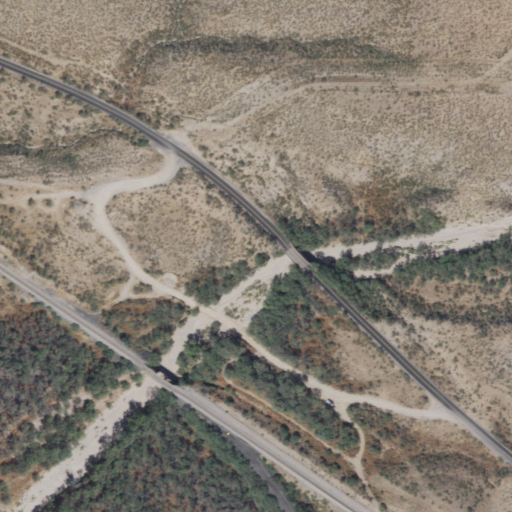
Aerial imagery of valley in Arizona named Mescal Arroyo containing shrub, open development, woody wetlands, and low intensity development